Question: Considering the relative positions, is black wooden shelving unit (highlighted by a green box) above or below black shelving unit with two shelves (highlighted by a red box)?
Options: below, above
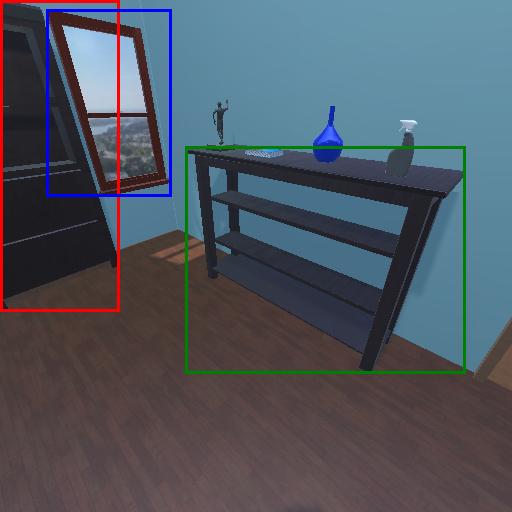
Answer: below